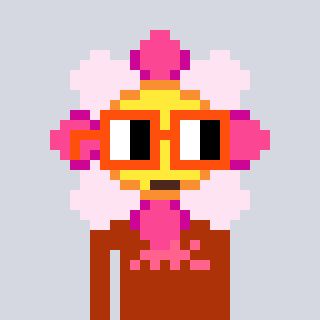
a pixel art character with square orange glasses, a flower-shaped head and a hotbrown-colored body on a cool background